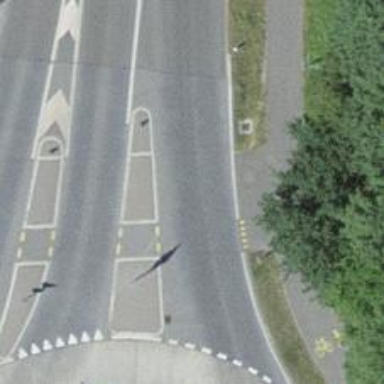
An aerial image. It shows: Unmarked crossing with pedestrian island.